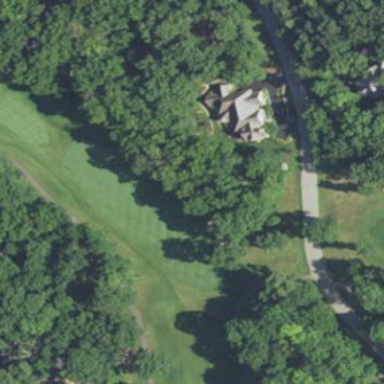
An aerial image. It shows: Scenic golf fairway.